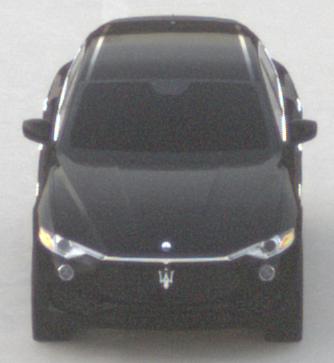
Make: Maserati
Model: Levante GT Hybrid
Detailed model: Levante
Model produced from: 2021/07
Model produced until: 2022/10
Doors: 4
Color: black
Road condition: dry road
Daytime: sunrise or sunset
Contrast: low contrast